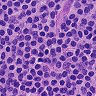
Metastatic tissue present: no